Interaction volume radius: 5 \u00c5
Interaction volume height: 30 \u00c5
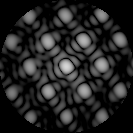
Disorder parameter: 0.1343